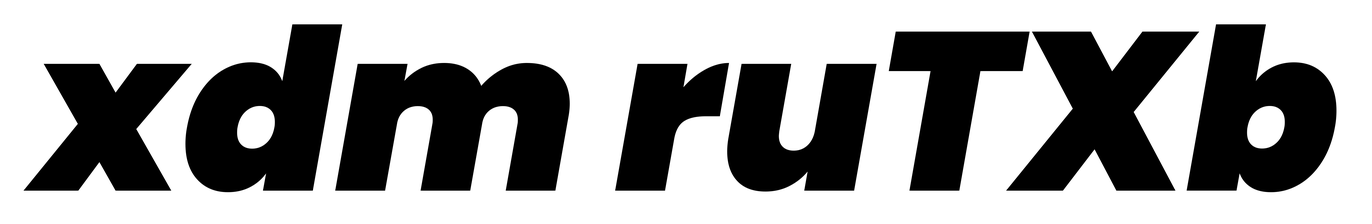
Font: Poppins-BlackItalic